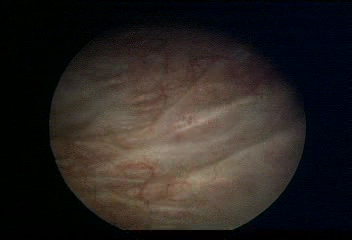
Modality: WLC
Class: Normal mucosa
Bladder cancer association: No